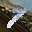
Label: 7